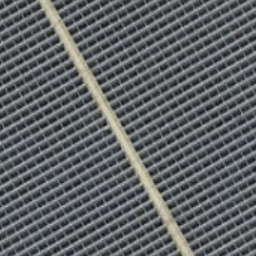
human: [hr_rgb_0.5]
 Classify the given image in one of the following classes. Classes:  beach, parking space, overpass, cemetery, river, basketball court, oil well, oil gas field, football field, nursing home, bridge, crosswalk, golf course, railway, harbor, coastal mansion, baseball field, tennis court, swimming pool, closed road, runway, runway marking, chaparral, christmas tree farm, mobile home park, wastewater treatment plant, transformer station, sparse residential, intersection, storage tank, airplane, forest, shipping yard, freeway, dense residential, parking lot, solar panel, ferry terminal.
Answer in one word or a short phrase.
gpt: solar panel